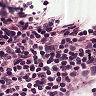
Metastatic tissue present: no